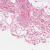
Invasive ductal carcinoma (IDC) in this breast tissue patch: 0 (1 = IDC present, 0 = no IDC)